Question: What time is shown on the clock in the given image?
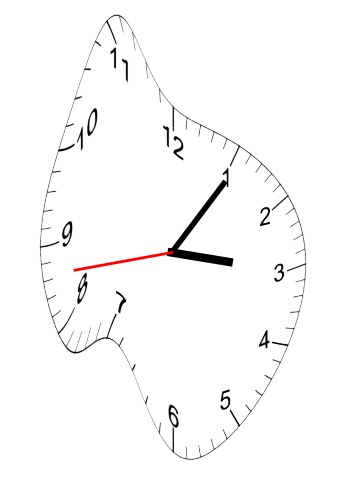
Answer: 03:05:43